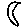
Label: moon